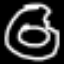
Label: donut